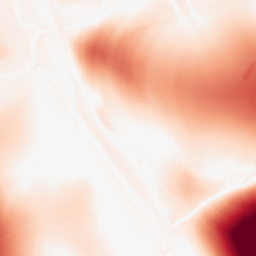
Category: morphological
Decomposition family: morphological
Decomposition parameters: operation: opening
size: 100
Upsampling method: regularized
Upsampling parameters: scale: 4
lambda_reg: 0.001
Upsampling scale: 4